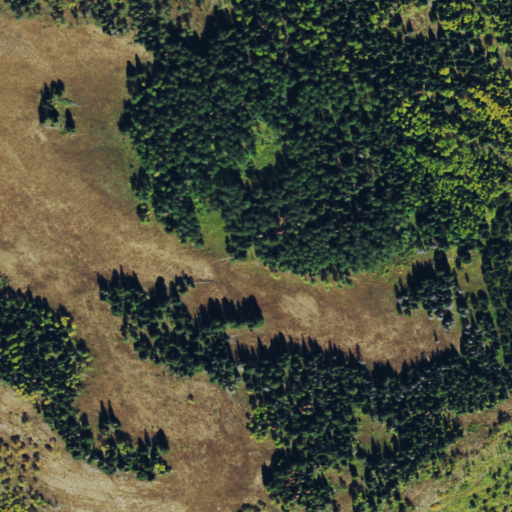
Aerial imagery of plain(s) in Colorado named Flagstone Park containing woody wetlands, deciduous forest, evergreen forest, mixed forest, and shrub